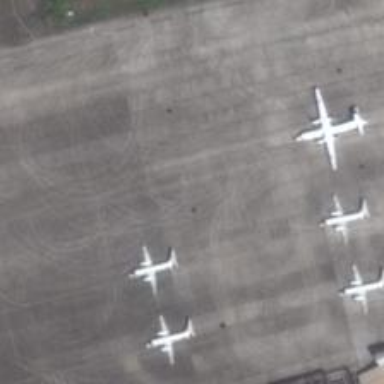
Here are a total of five aircraft planes, one of which is significantly larger than the others .